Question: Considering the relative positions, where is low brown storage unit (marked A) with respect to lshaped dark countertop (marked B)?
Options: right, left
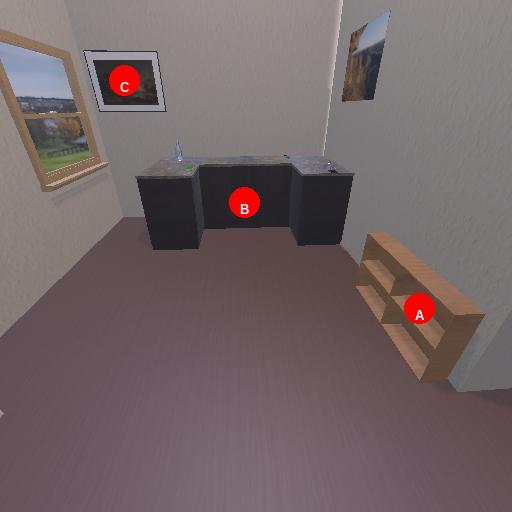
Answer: right